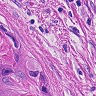
Metastatic tissue present: yes